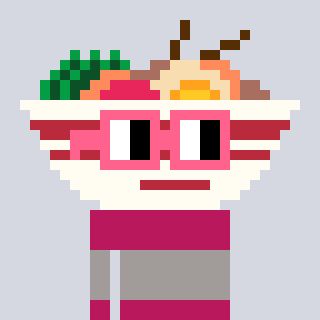
a pixel art character with square pink glasses, a noodles-shaped head and a darkpink-colored body on a cool background